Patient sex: M
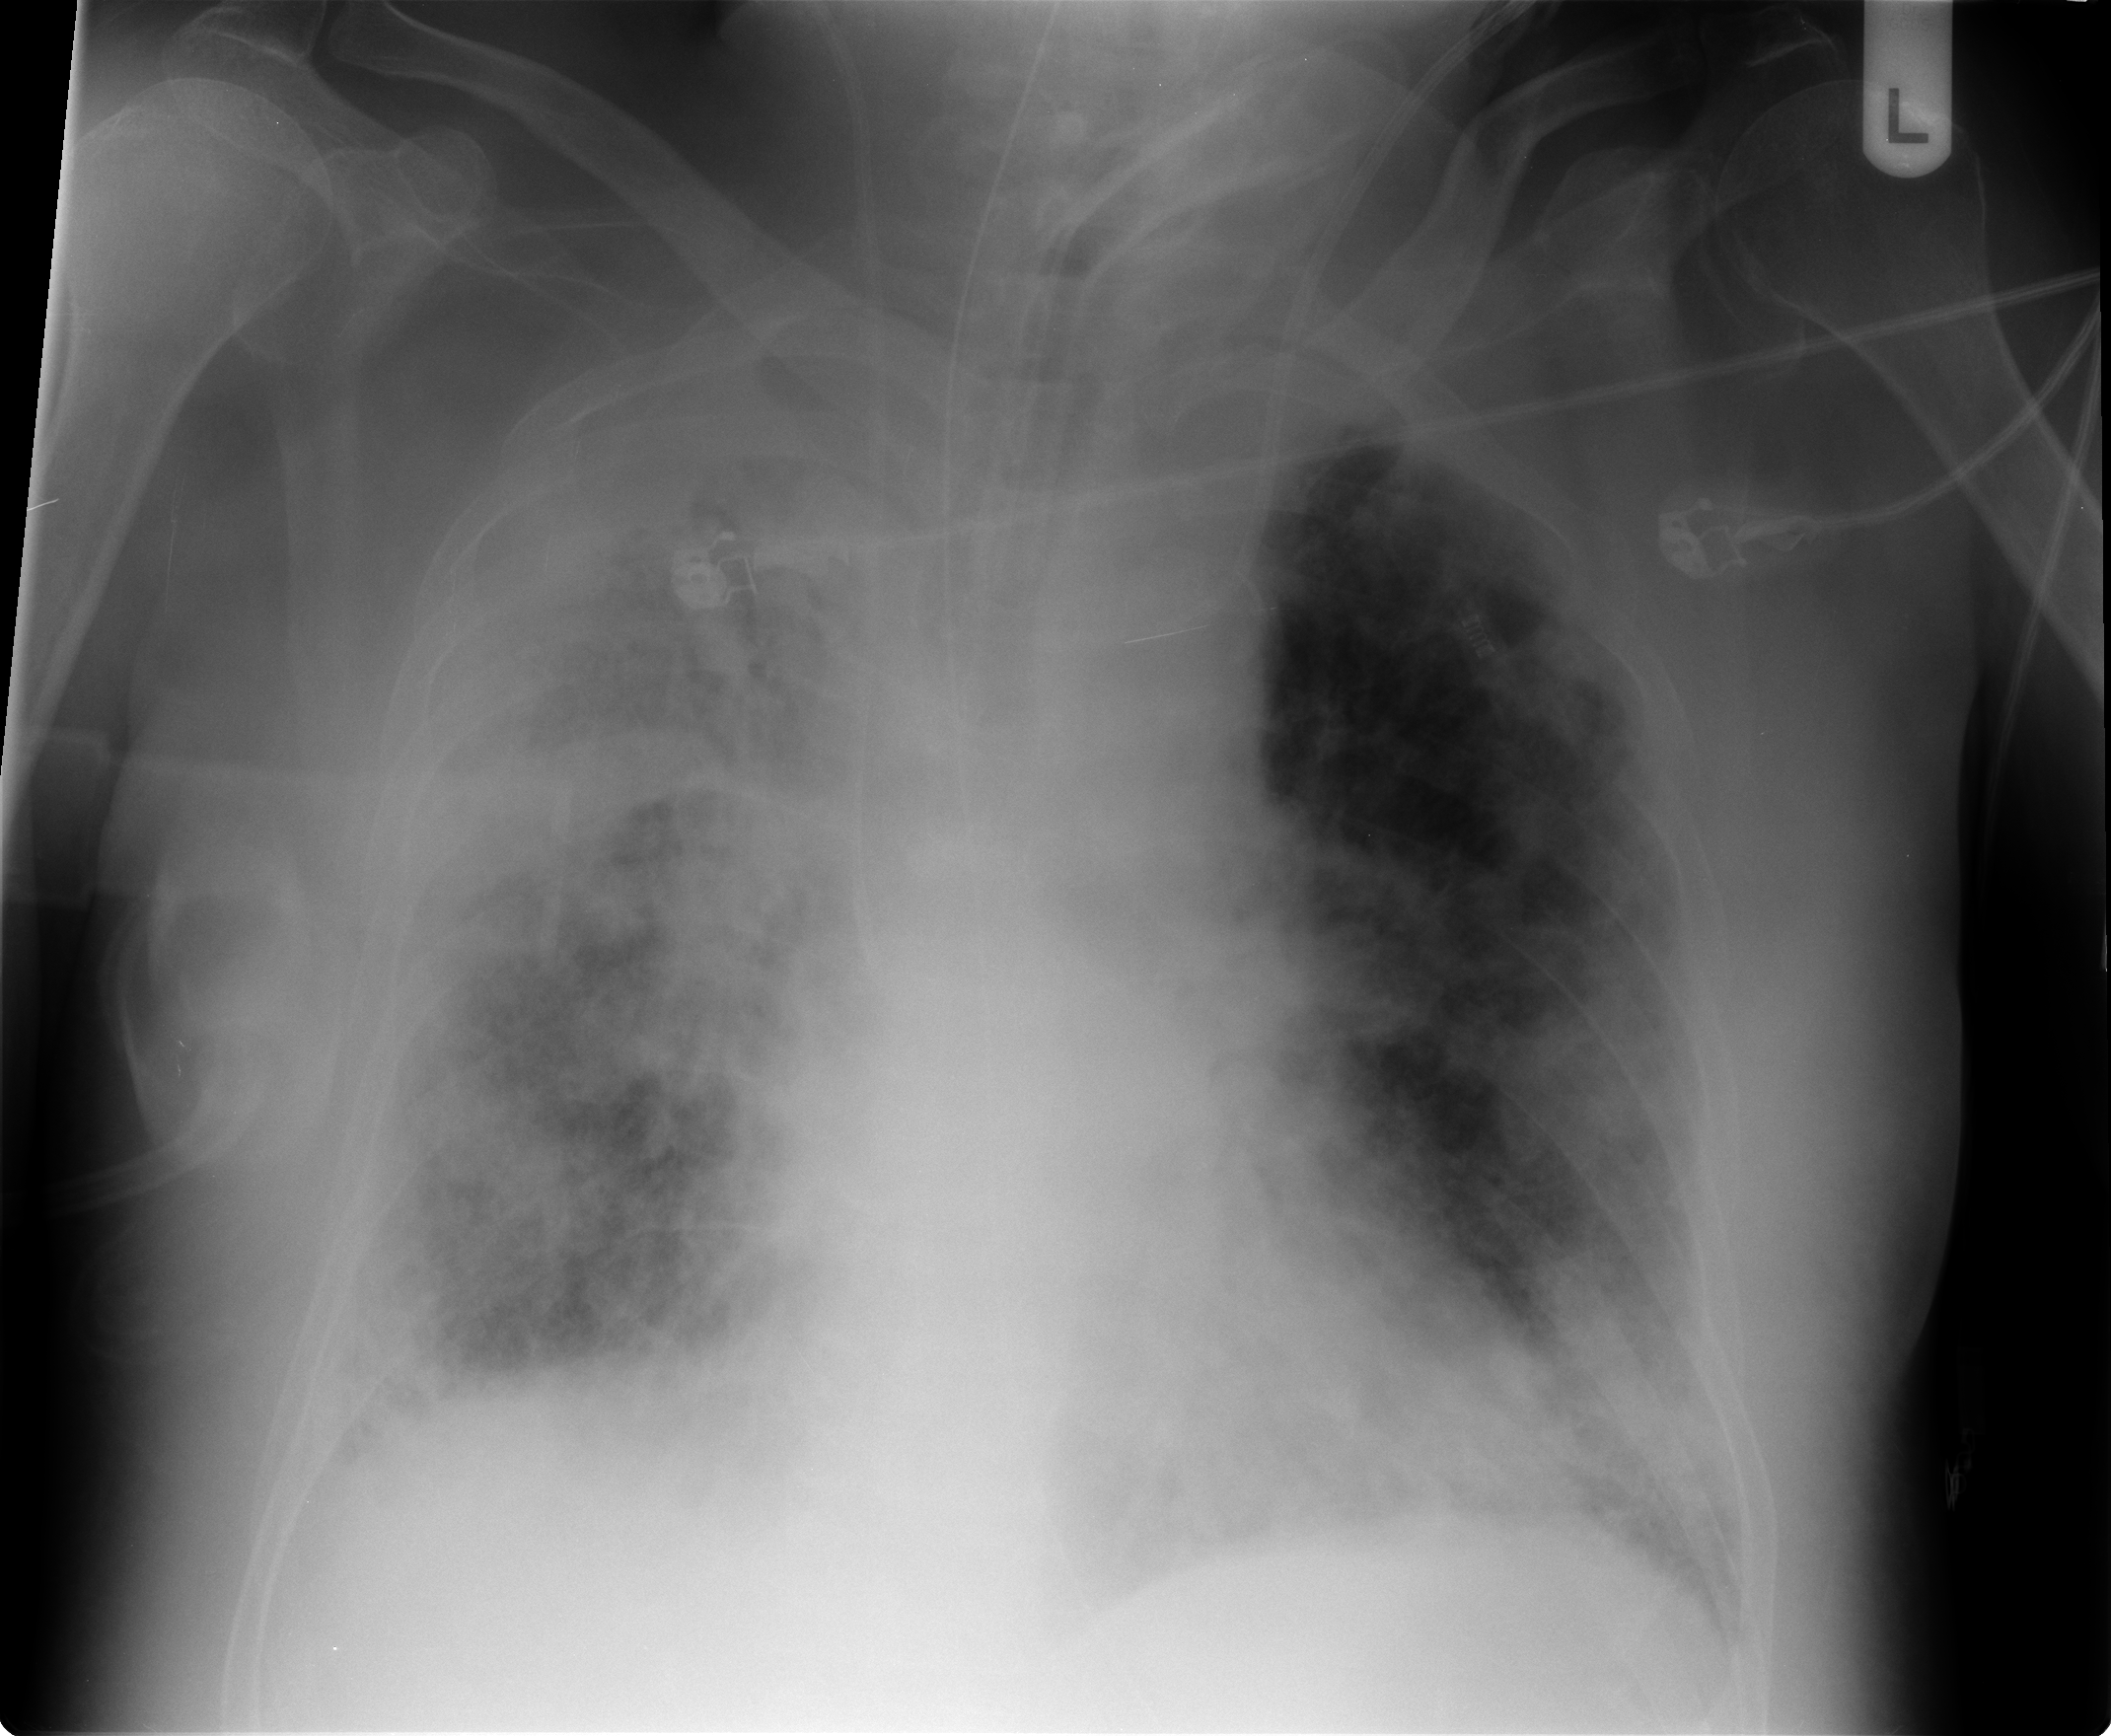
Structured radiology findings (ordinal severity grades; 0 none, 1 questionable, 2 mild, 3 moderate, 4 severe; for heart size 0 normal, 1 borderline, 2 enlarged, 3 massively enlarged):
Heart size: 0
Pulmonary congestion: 2
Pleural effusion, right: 2
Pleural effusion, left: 1
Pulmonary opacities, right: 4
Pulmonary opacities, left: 3
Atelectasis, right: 3
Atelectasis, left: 3